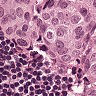
Metastatic tissue present: yes